Field crop: tomato
Growth stage: 2
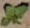
Species: solanum